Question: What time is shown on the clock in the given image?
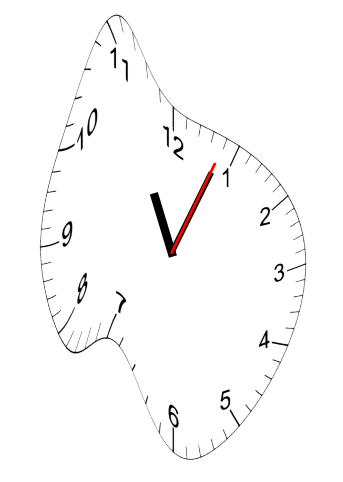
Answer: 11:04:04